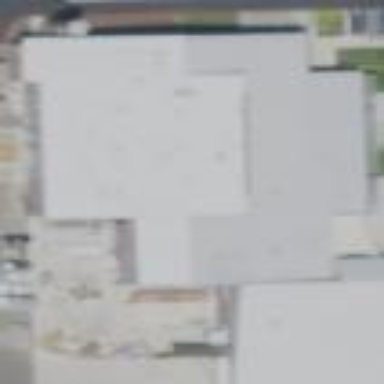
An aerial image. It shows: Building.